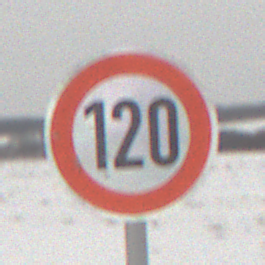
Verkehrszeichen: Geschwindigkeit120
Umgebung: Outdoor, Nature
Tageszeit: MorningAfternoon
Wetter: Overcast
Licht: Natural
Jahreszeit: Winter
Kontrast: LowContrast